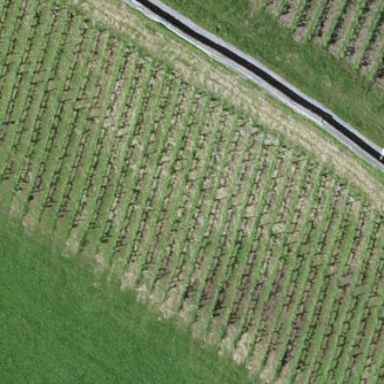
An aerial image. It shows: Vineyard where grapes are grown.